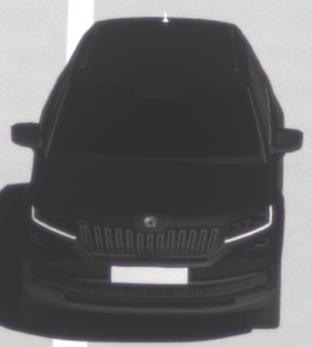
Make: Skoda
Model: Kodiaq 1.4 TSI
Detailed model: Kodiaq
Model produced from: 2017/03
Model produced until: 2018/05
Doors: 5
Color: black
Road condition: dry road
Daytime: midday
Contrast: high contrast